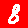
Digit: 8